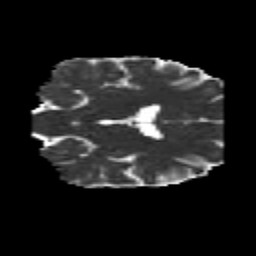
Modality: MD
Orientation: coronal
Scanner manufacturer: siemens
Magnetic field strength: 3 T
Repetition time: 6.8 s
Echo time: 0.093 s